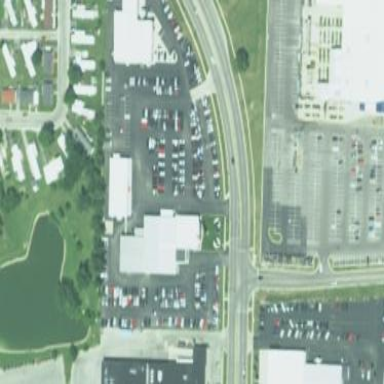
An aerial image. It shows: Car shop.